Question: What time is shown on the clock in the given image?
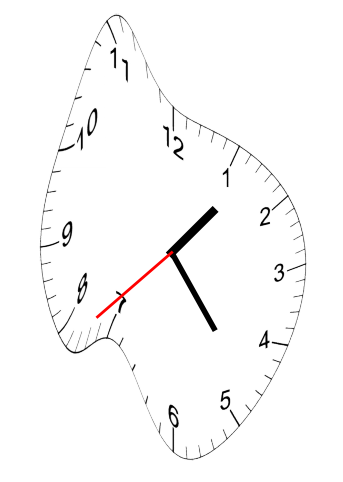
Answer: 01:23:38